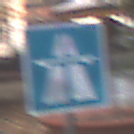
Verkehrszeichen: Autobahn
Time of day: MorningAfternoon
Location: Outdoor (Suburban)
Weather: PartlyCloudy
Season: NotSpecified
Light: Natural